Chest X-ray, PA view. Patient: 51 years old, sex F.
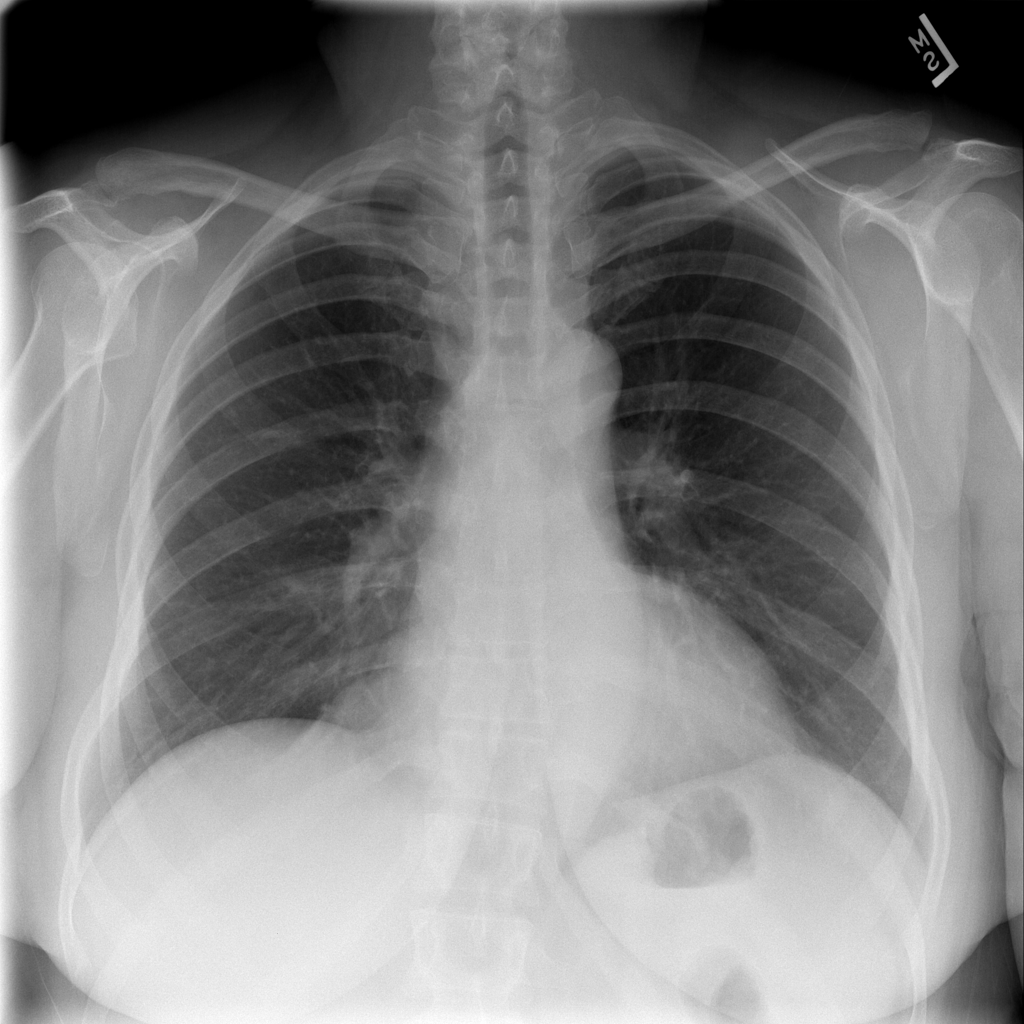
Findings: No Finding